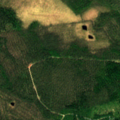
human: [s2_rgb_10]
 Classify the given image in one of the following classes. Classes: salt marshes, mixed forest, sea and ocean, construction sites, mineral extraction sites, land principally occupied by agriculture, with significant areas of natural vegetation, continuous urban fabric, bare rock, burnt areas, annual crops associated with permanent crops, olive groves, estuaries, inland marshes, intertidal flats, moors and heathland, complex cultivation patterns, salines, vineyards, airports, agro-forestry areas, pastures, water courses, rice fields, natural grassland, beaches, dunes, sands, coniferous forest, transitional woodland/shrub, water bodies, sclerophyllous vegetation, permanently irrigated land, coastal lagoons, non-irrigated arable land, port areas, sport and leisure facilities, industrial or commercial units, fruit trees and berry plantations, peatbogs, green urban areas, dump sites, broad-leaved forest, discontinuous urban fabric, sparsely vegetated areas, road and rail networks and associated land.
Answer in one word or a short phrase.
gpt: coniferous forest, mixed forest